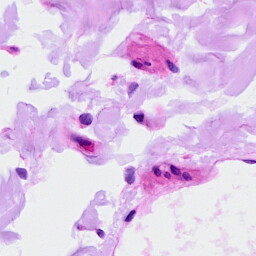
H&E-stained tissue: Ovarian